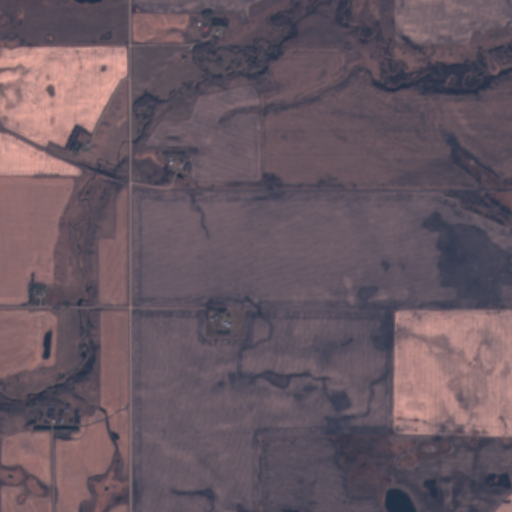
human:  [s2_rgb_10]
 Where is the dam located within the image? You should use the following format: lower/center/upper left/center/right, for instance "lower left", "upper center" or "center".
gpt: The dam is located in the center of the image.
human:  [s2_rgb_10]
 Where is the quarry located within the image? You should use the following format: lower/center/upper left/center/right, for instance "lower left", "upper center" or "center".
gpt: There is no quarry in the image.